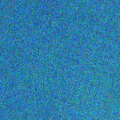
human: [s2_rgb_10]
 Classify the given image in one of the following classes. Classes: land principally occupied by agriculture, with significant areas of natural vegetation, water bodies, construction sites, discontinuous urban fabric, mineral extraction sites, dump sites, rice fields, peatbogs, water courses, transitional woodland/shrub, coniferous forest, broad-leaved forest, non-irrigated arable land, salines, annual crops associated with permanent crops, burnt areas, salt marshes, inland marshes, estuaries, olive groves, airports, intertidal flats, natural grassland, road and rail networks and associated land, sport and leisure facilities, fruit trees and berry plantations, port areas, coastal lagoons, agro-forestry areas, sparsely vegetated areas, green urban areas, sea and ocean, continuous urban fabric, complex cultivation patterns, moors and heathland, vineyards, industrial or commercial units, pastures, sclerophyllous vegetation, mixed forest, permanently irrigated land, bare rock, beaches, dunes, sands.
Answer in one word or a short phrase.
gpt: sea and ocean